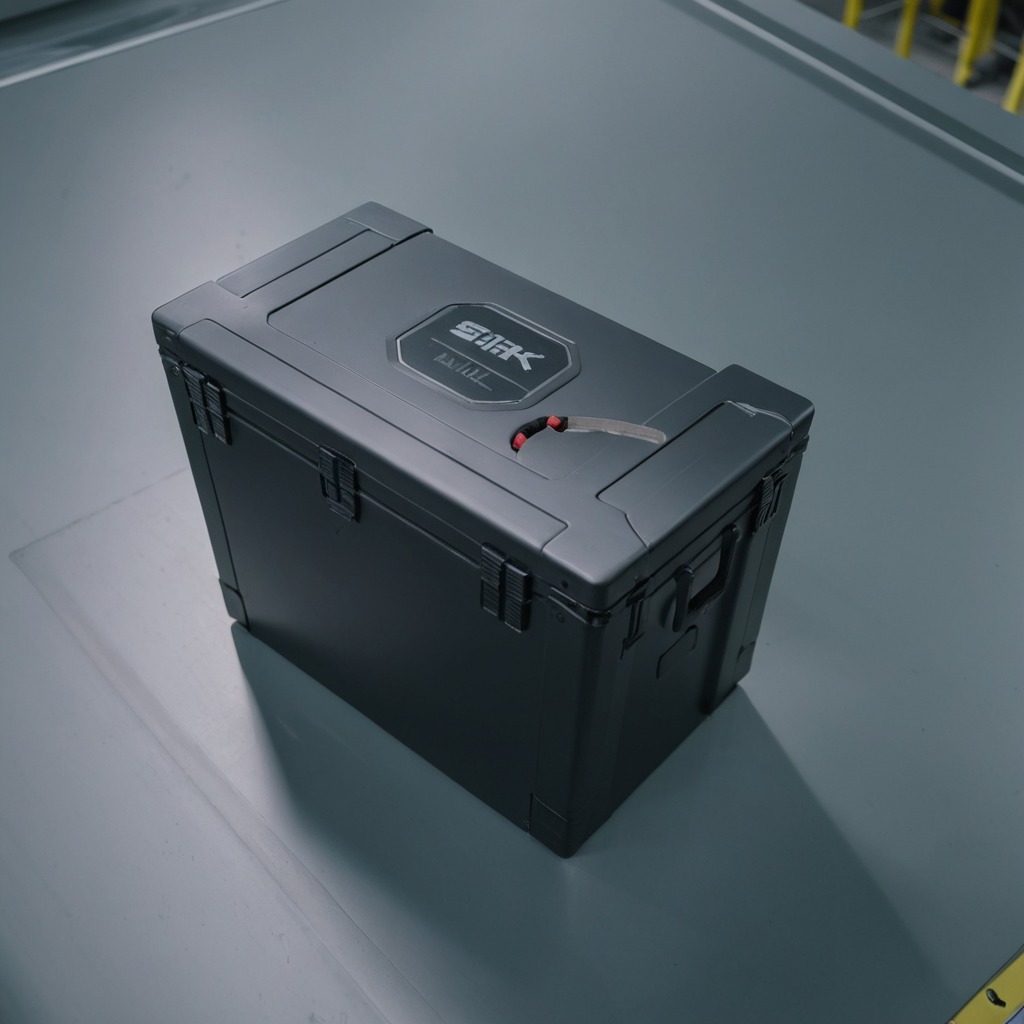
A metal saw is lying on the toolbox surface in the airplane hangar workshop.